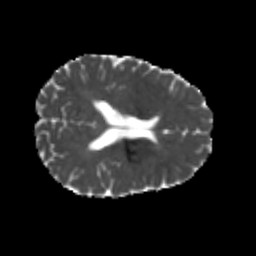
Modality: MD
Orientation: axial
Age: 22
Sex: male
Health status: healthy
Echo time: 0.074 s